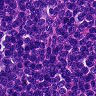
Metastatic tissue present: no